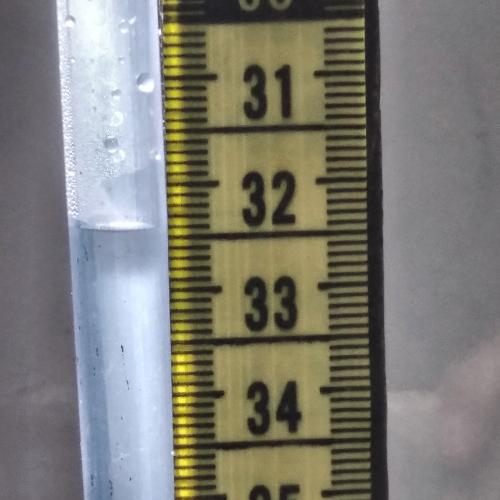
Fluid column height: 32.4 cm